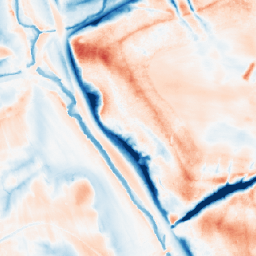
Category: classical
Decomposition family: gaussian_anisotropic
Decomposition parameters: sigma_x: 10
sigma_y: 10
Upsampling method: nearest
Upsampling parameters: scale: 4
Upsampling scale: 4